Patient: sex M, age 54
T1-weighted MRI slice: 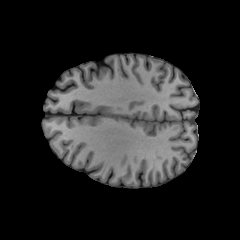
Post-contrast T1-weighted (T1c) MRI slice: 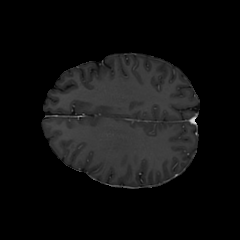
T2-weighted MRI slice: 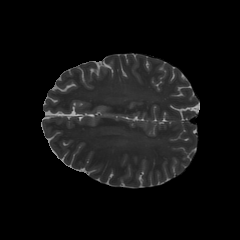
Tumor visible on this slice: no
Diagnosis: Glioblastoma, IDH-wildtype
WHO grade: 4